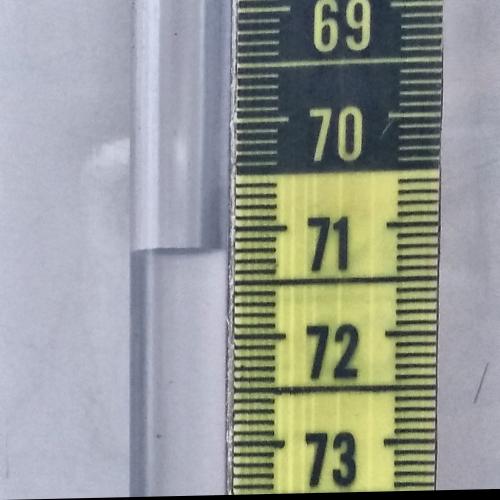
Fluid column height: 71.2 cm